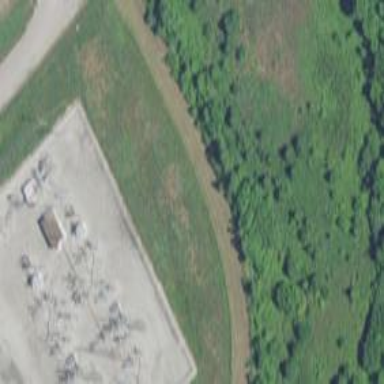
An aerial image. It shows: Disused railway spur.